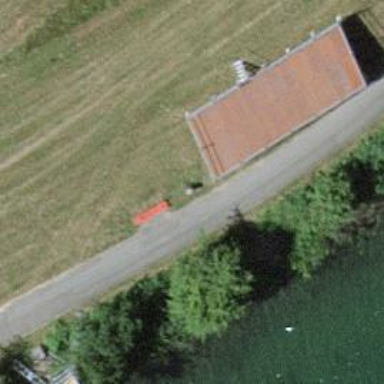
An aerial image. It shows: Bench.